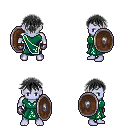
a pixel art fantasy rpg character, male body template, dark elf, purple skin, sash dress, white pants, gray short bangs hairstyle, metal gloves, shield, four views (front, back, left, right), 2x2 character sprite sheet, small pixel art, hard edges, no anti-aliasing